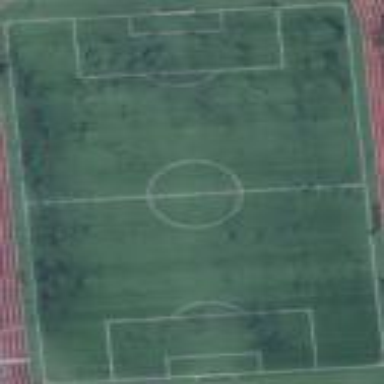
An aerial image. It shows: Soccer pitch designated for leisure and sports activities.